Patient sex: M
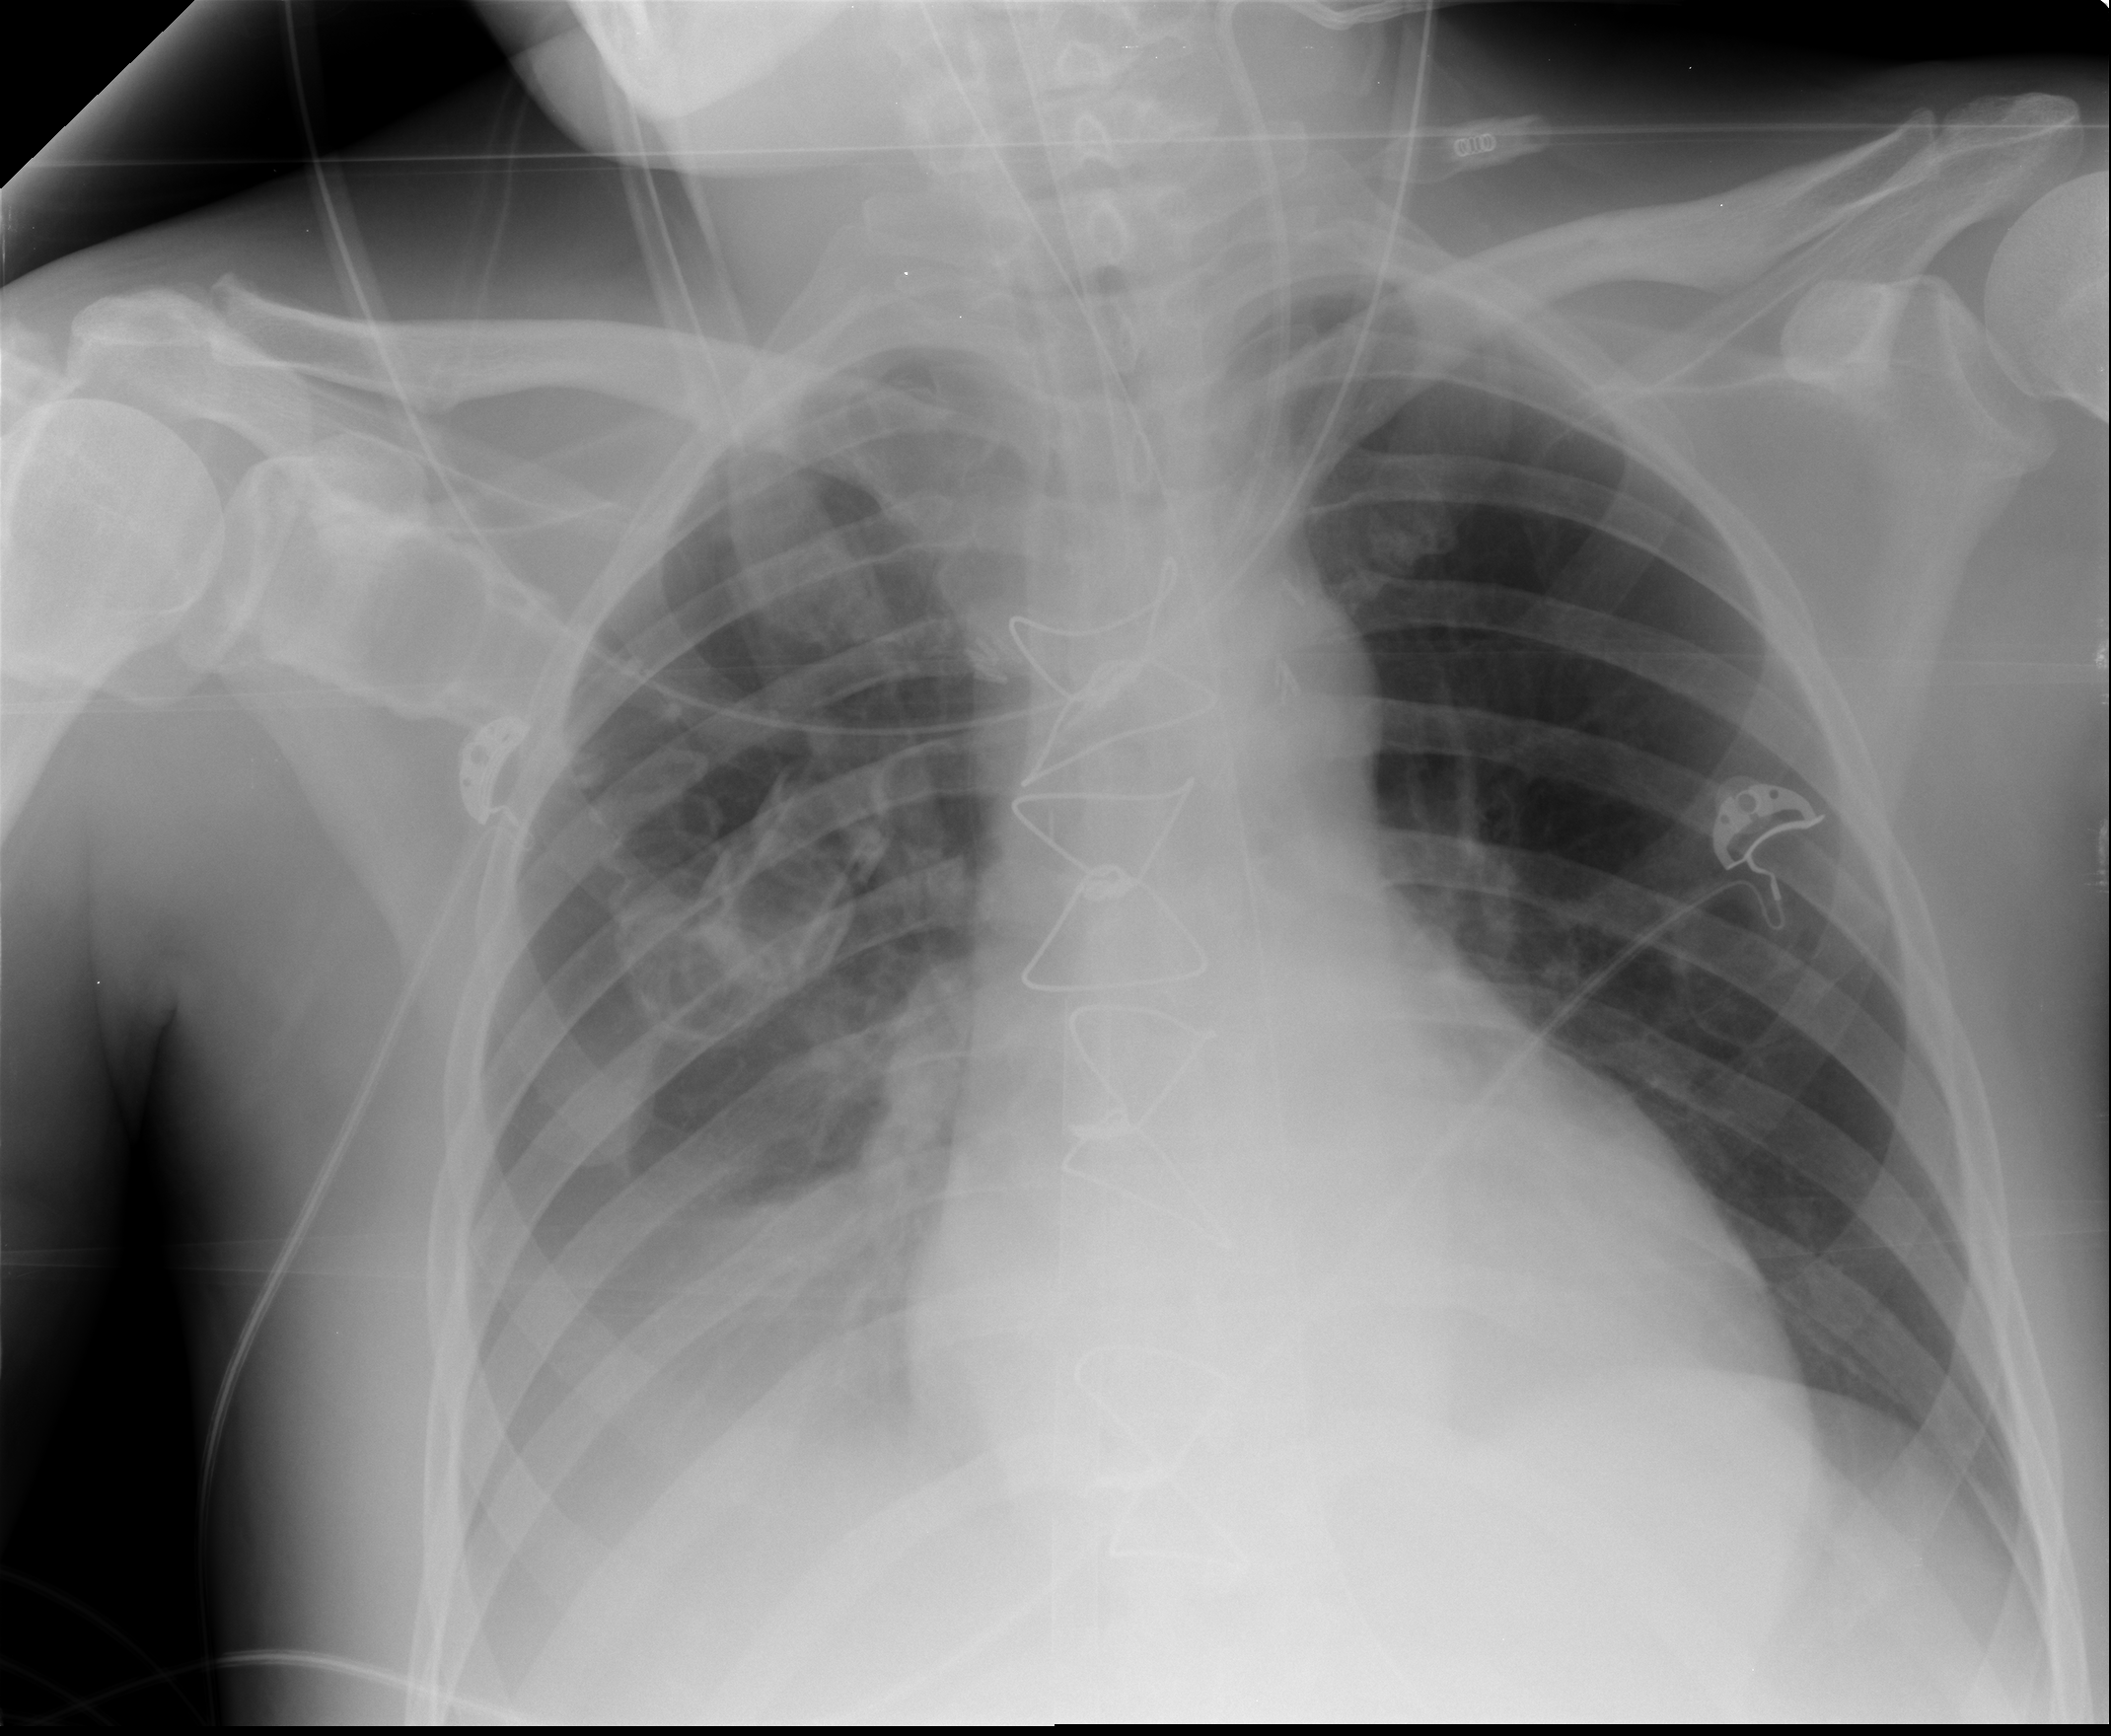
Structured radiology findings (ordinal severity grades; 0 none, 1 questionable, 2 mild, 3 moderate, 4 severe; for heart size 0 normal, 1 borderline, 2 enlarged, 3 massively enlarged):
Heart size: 1
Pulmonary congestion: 2
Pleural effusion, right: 3
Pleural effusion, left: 2
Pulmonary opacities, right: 0
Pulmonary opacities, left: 0
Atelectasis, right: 3
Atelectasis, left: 2